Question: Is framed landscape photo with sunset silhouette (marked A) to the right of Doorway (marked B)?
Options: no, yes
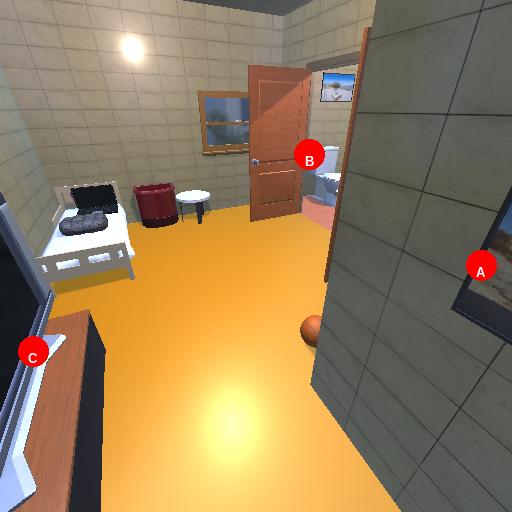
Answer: no